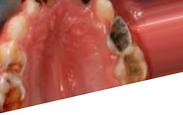
Condition: Caries